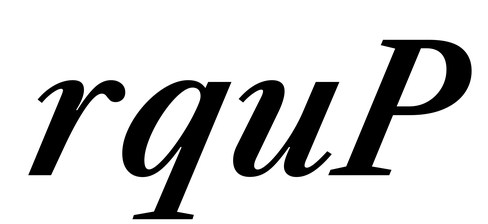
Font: LibreCaslonText-Italic_SemiBold_Italic